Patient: sex M, age 36
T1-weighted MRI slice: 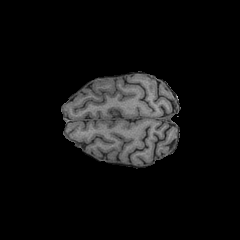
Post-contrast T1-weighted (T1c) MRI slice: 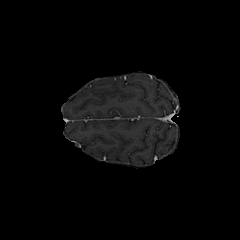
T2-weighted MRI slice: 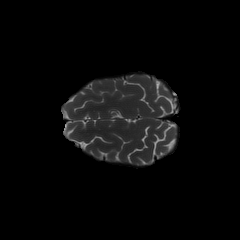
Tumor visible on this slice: no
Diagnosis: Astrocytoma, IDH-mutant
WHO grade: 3